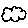
Label: cloud